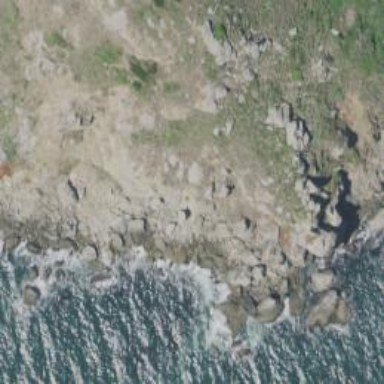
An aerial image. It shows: Cliff in nature.